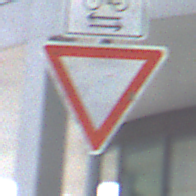
Verkehrszeichen: VorfahrtGewaehren
Zusatzzeichen oben: RichtungsangabeDurchPfeile9
Umgebung: Outdoor, Urban
Tageszeit: MorningAfternoon
Wetter: PartlyCloudy
Licht: Natural
Jahreszeit: NotSpecified
Kontrast: HighContrast